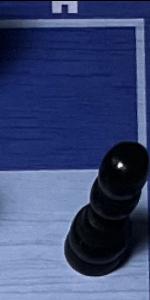
Label: Pawn_Black